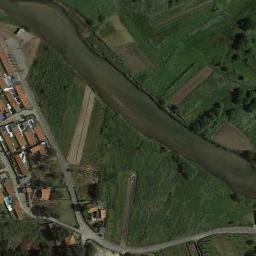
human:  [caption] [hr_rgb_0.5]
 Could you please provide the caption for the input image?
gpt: The dark green river is flanked by some fields and a residential area is next to the river .

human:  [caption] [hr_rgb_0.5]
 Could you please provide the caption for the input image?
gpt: Many trees are around the river .

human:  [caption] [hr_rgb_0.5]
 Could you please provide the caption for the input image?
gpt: A straight pale green river with green and tan mixed fields on both sides of the bank, With large buildings .

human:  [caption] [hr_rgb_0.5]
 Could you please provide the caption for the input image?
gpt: The river goes through farmland and houses .

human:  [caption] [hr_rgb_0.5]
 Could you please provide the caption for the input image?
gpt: There are some buildings and green meadows near the river .